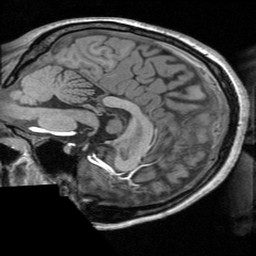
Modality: T1w
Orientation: sagittal